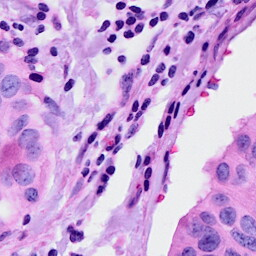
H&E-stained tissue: Breast